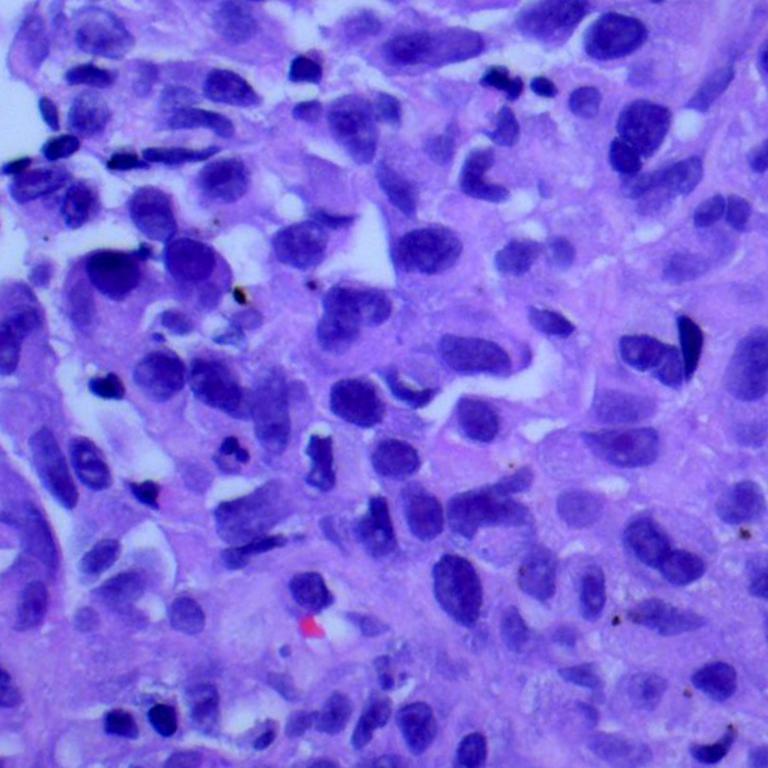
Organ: lung
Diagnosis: adenocarcinomas